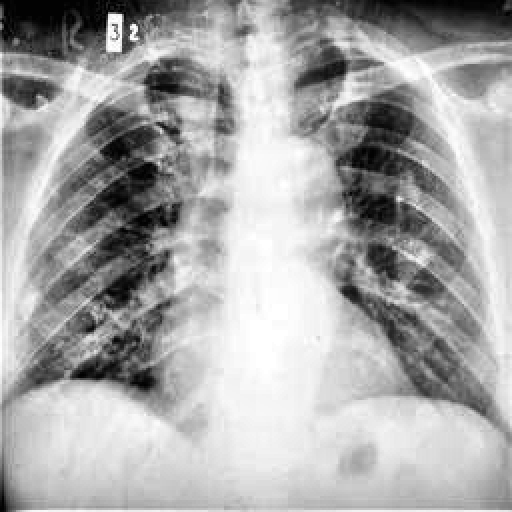
Finding: TUBERCULOSIS